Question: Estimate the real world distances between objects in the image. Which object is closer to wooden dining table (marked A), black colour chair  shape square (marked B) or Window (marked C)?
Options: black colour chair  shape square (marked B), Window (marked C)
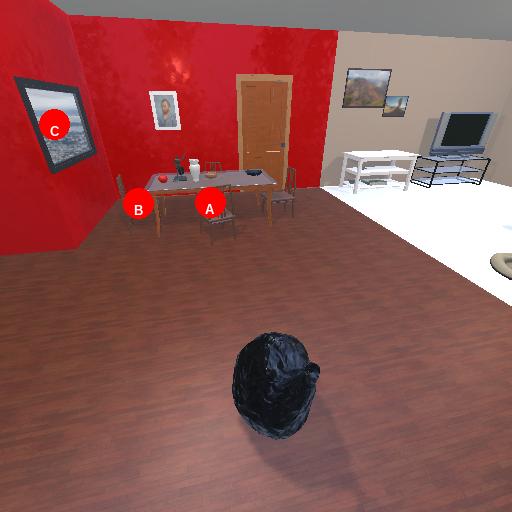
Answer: black colour chair  shape square (marked B)